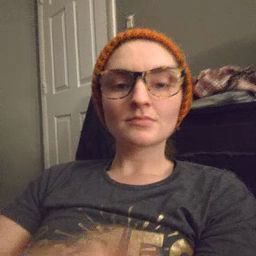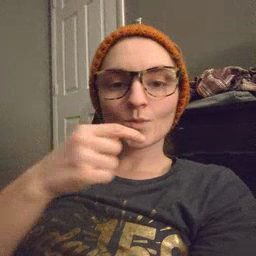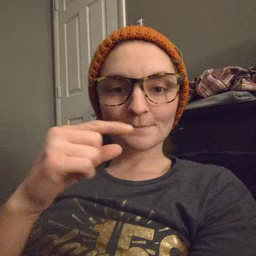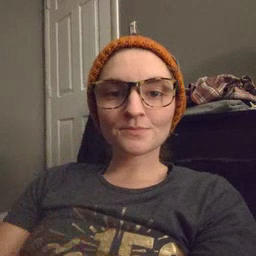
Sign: green